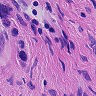
Metastatic tissue present: yes